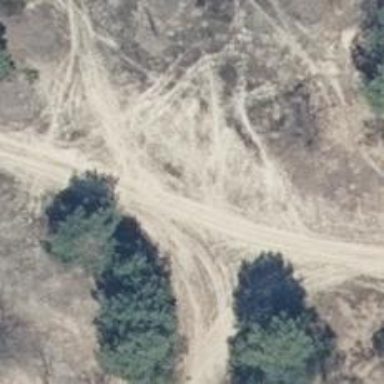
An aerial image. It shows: Sandy track road with grade 4 track type.